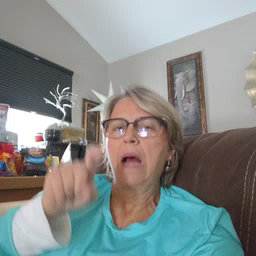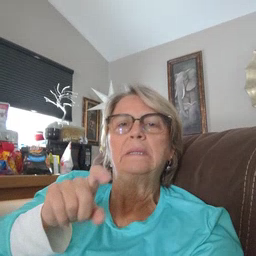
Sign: closet